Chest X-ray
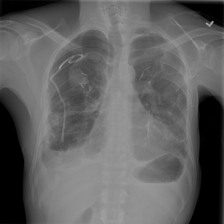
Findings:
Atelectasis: negative
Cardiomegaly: negative
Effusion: negative
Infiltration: negative
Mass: positive
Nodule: negative
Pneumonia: negative
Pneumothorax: negative
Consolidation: negative
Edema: negative
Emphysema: negative
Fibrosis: negative
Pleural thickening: negative
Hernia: negative